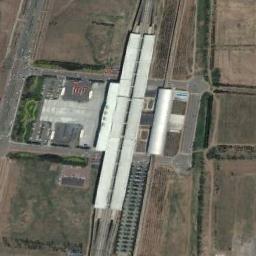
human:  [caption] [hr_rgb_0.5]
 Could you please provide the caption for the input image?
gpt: There is a fully equipped railway station in the suburbs .

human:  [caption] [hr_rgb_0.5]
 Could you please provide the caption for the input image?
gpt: The railway station is on the bare land .

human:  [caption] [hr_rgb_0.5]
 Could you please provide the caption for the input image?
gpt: A few roads next to the railway station .

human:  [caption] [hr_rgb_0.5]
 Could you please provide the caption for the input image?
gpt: The railway station has some railways, White buildings and a square and the railway station is surrounded by some fields .

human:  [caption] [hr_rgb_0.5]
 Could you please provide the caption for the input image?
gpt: There are brown bare land around the white railway station .